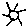
Label: sun